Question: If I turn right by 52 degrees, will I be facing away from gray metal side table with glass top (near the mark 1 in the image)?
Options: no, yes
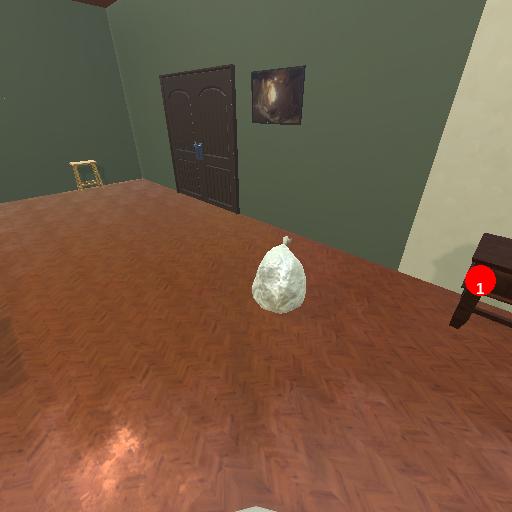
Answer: no